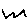
Label: zigzag